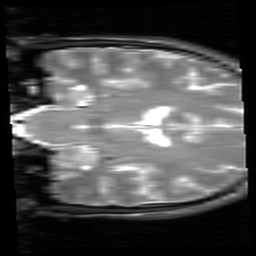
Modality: inplaneT2
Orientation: coronal
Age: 19
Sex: male